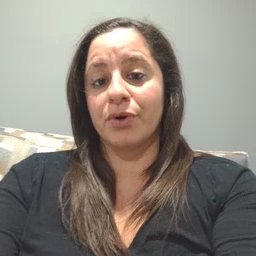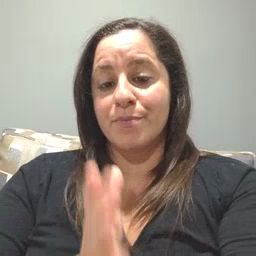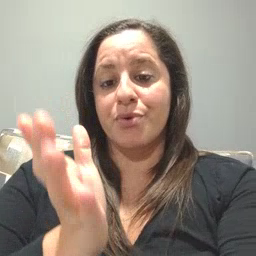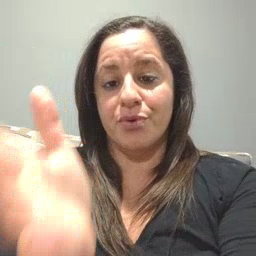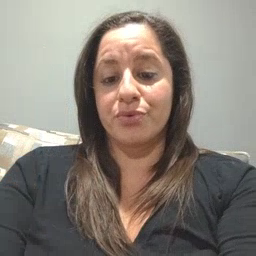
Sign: boat